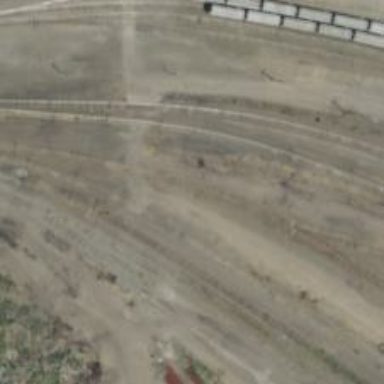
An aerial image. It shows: Railway siding with rails.